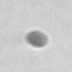
Label: nanoplankton_mix